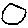
Label: moon